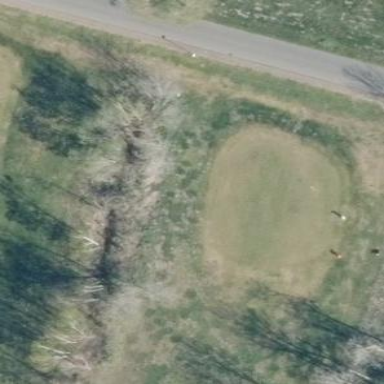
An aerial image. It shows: Golf green.